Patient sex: M
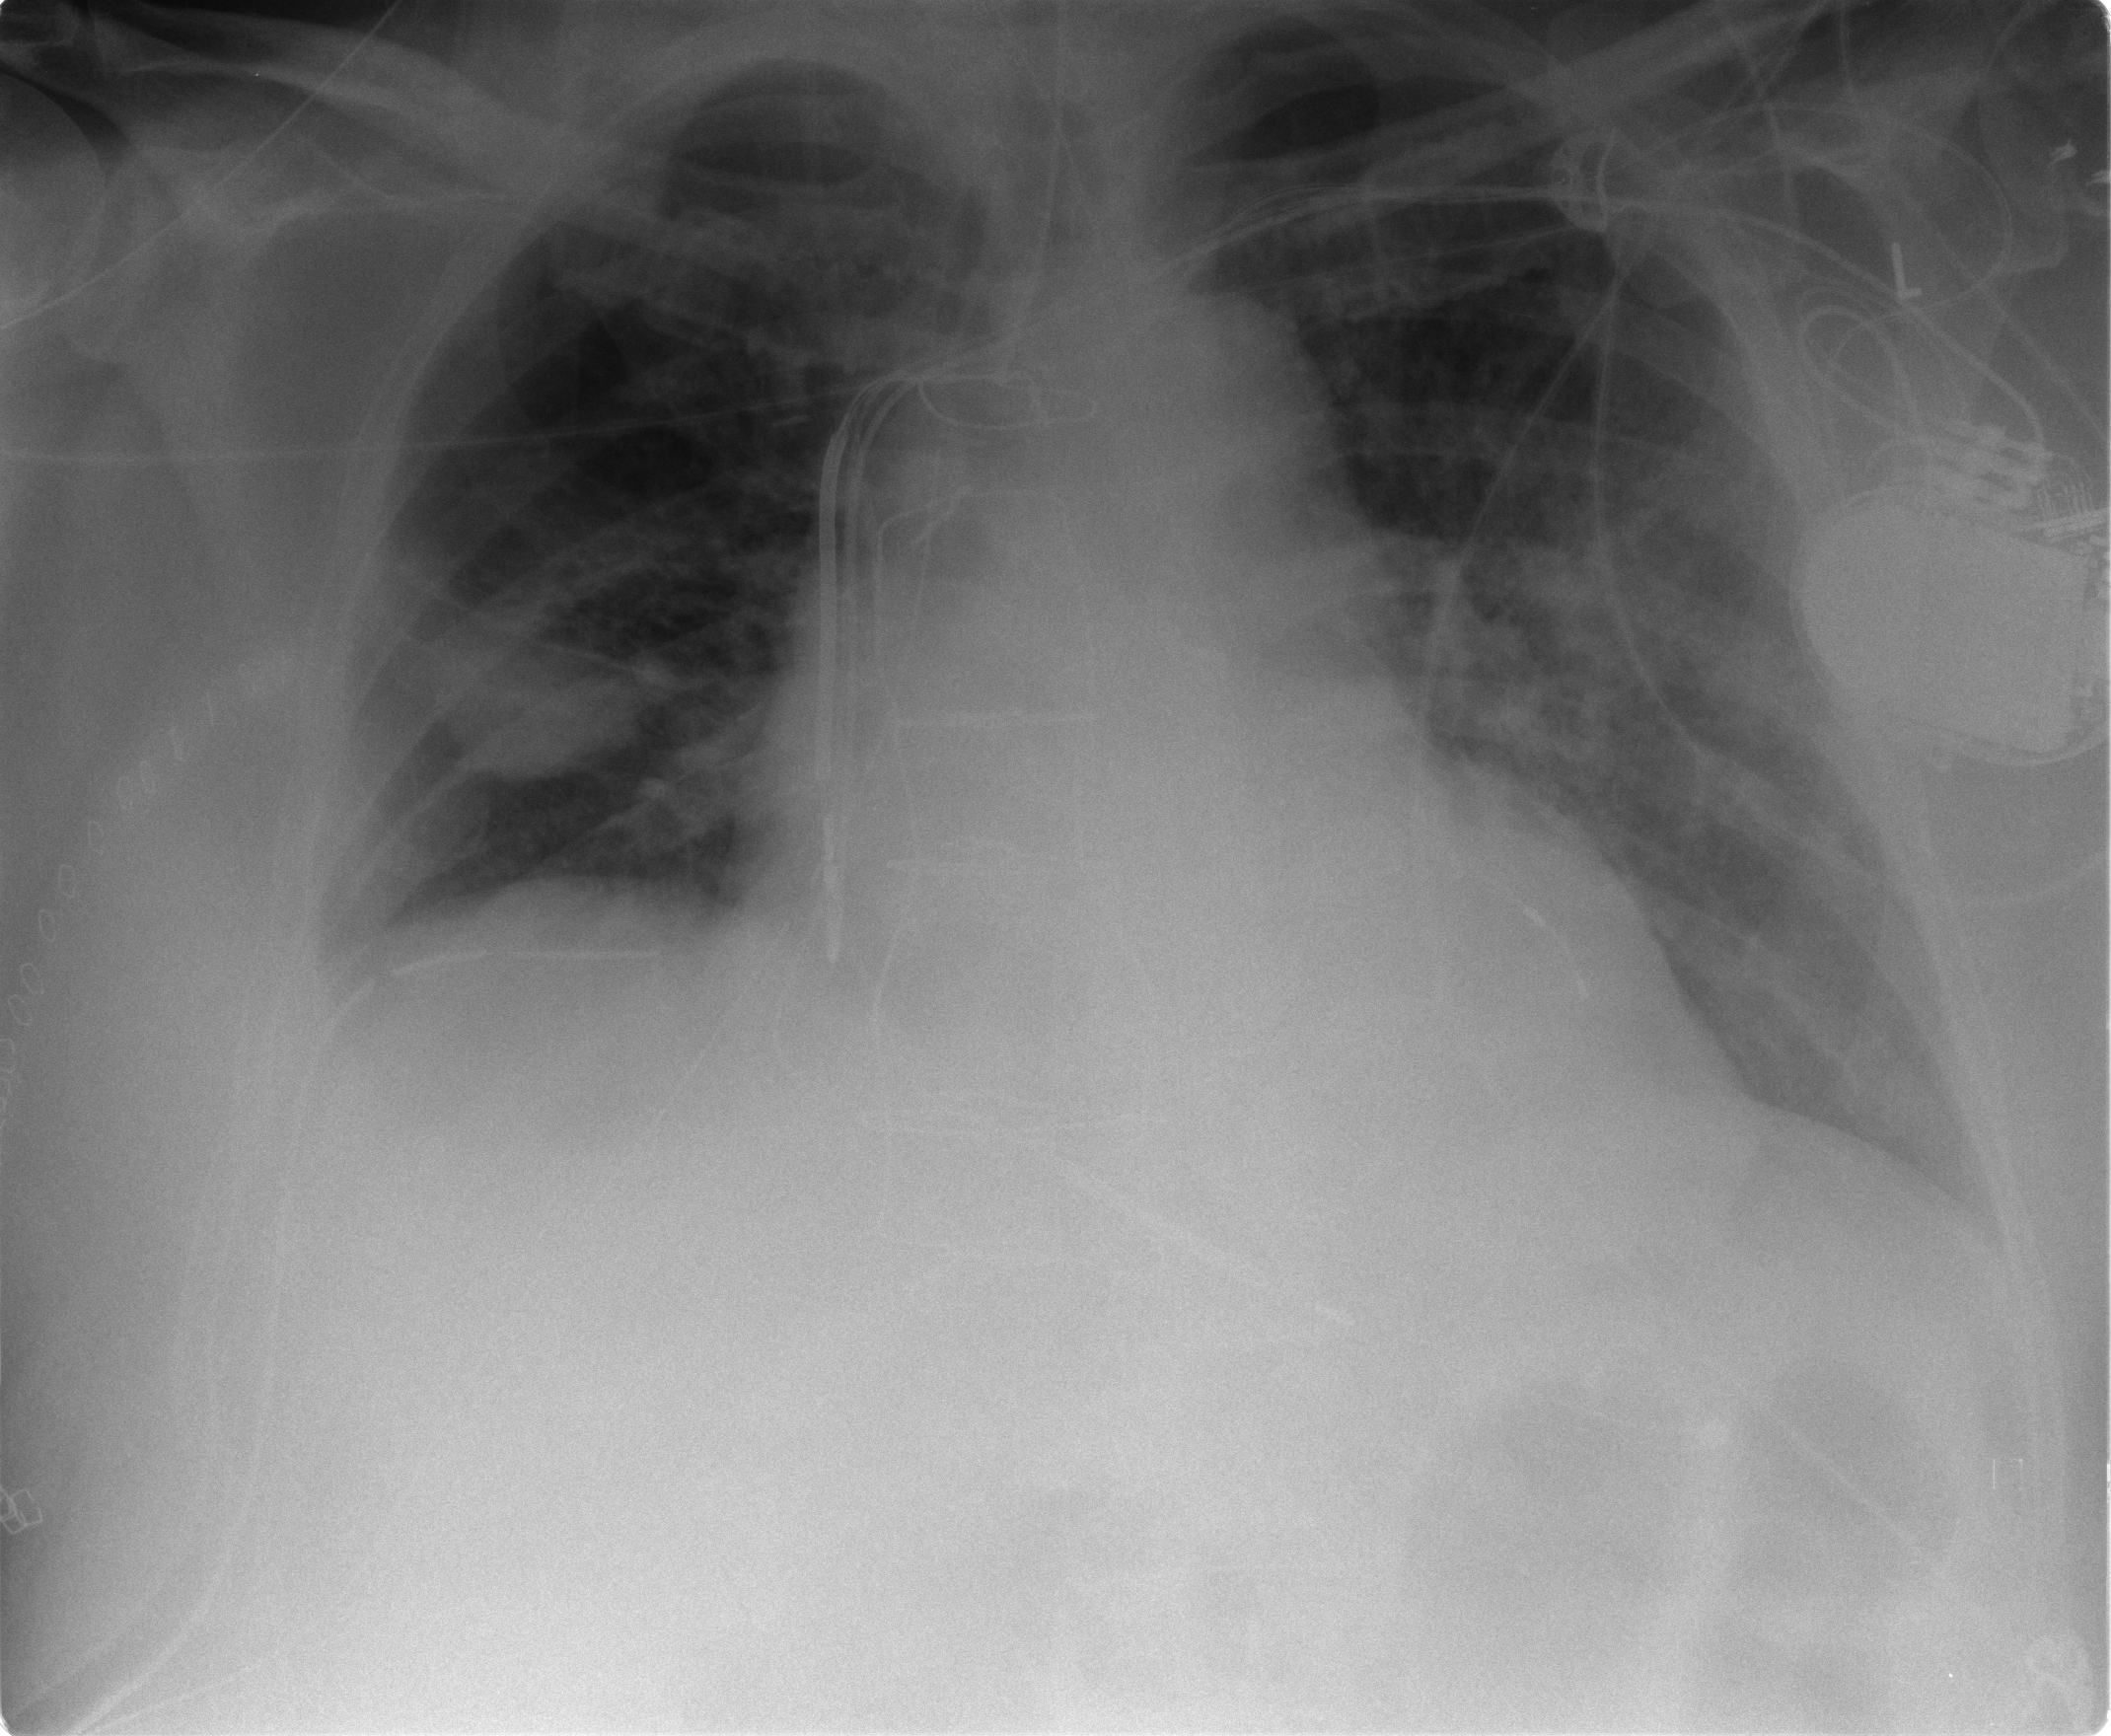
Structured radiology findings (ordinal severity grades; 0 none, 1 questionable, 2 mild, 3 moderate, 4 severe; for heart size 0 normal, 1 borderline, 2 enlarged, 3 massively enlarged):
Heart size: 2
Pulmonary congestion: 2
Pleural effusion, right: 0
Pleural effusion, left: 2
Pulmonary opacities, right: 2
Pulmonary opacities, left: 3
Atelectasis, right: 2
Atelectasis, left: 2